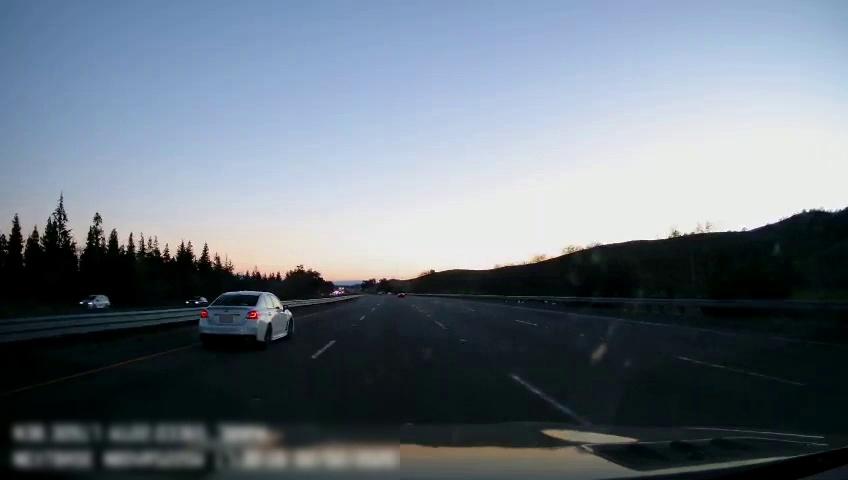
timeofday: Day
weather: Sunny
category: Drivable Space
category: Vehicles | Car
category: Vehicles | SUV
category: Vehicles | Car
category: Lanes | Current Lane
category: Lanes | Current Lane
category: Lanes | Alternate Lane
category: Lanes | Alternate Lane
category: Lanes | Alternate Lane